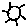
Label: sun